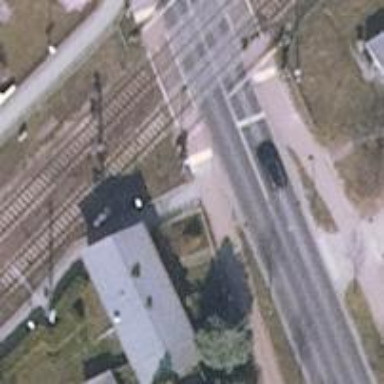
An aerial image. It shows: Railway signal.